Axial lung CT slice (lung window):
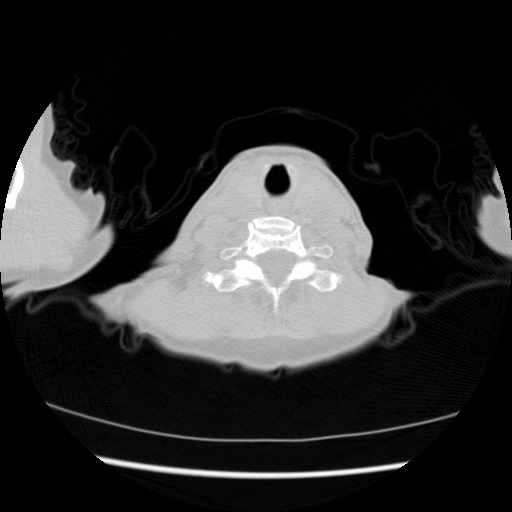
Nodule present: no